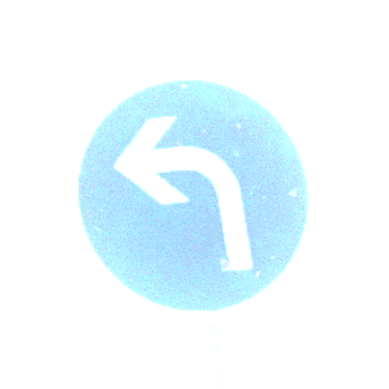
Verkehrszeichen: VorgeschriebeneFahrtrichtungLinks
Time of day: MorningAfternoon
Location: Outdoor (Nature)
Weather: PartlyCloudy
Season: NotSpecified
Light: Natural